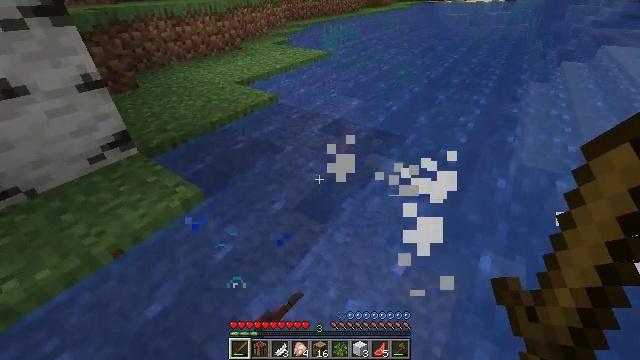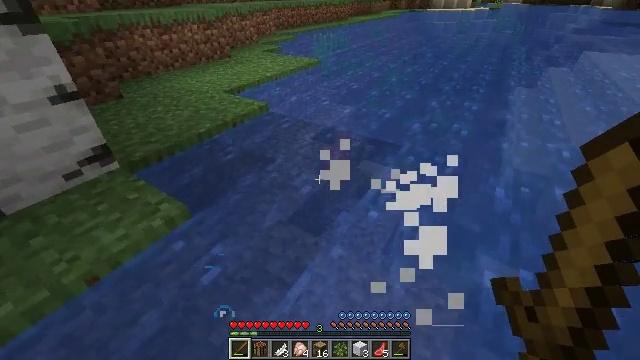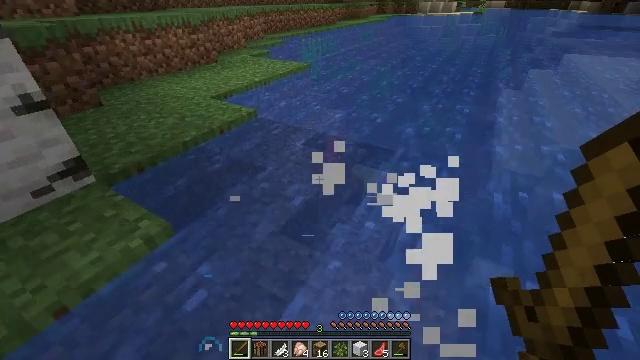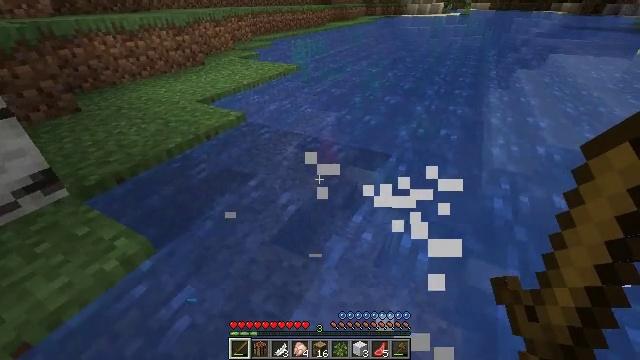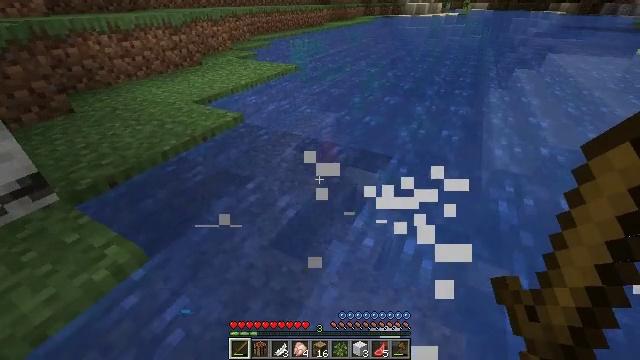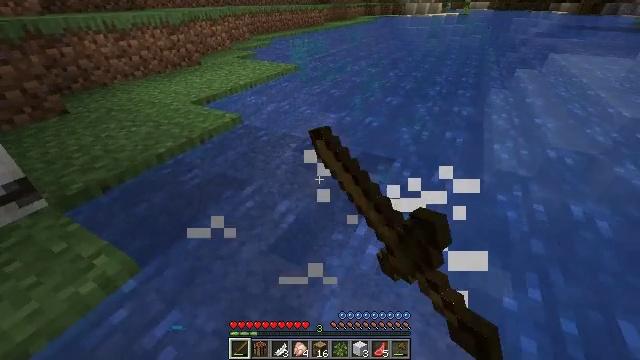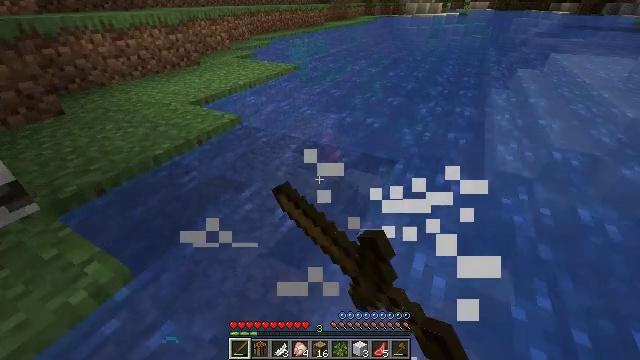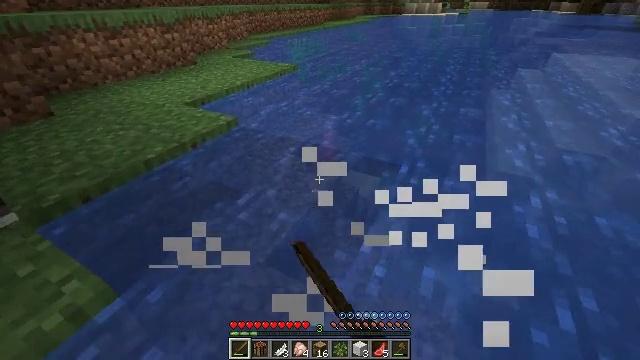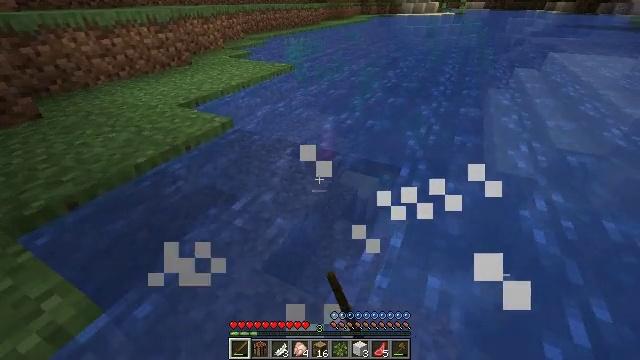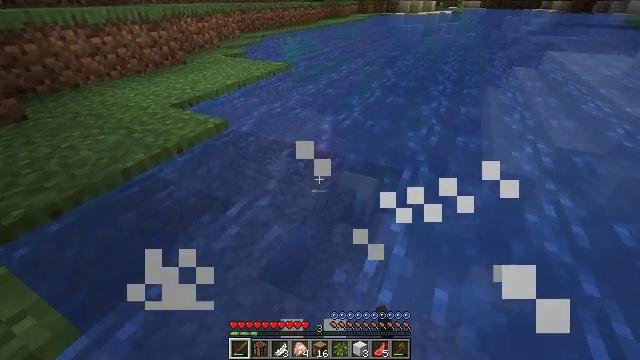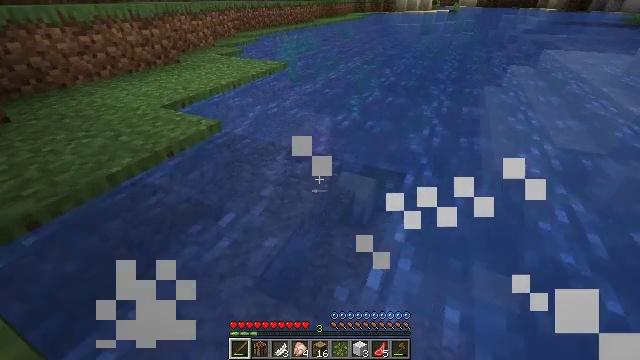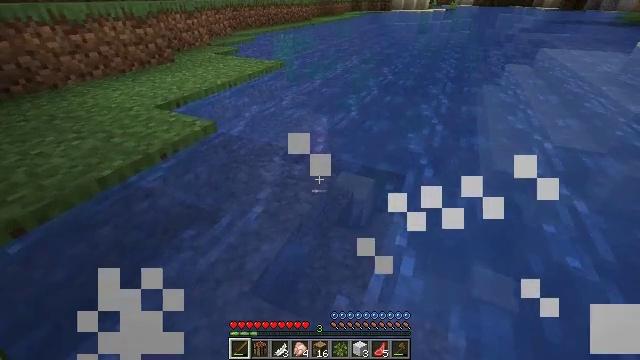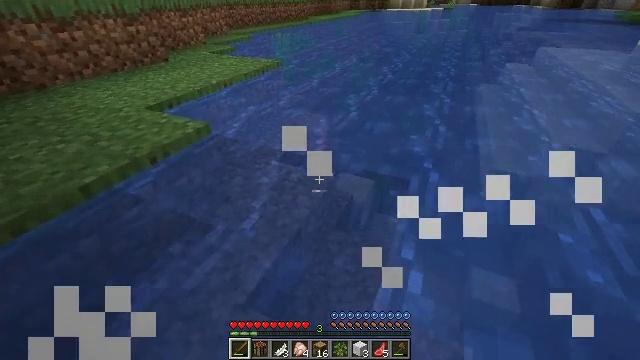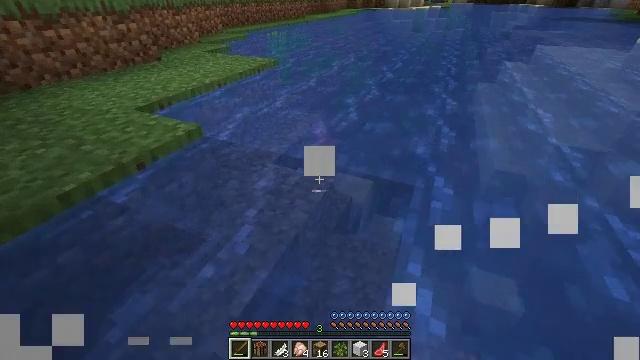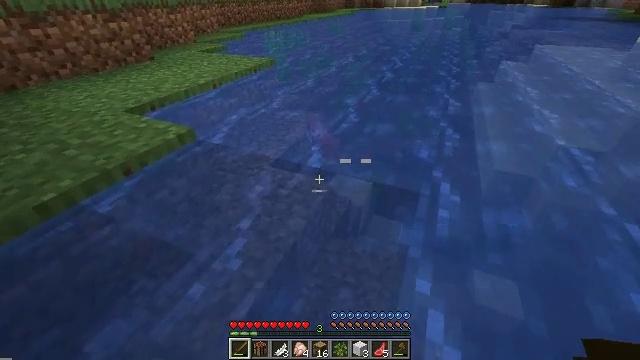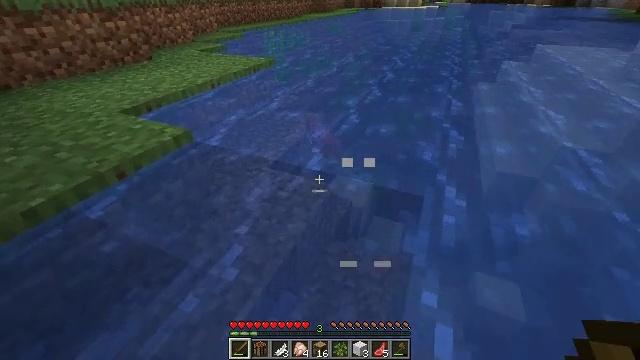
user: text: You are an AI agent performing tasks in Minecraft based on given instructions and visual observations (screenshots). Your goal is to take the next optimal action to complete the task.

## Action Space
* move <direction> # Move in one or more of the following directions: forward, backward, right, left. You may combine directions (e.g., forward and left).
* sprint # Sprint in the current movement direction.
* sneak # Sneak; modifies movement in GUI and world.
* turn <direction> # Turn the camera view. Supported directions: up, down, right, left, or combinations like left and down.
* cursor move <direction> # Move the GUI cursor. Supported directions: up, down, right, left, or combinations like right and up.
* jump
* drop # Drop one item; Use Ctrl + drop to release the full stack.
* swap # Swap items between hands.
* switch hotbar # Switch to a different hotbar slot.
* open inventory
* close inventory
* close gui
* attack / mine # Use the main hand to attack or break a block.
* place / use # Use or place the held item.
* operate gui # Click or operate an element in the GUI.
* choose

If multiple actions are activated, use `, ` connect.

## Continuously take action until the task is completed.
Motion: motion action
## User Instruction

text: Kill aquatic mobs.
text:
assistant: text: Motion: move forward, turn right and up
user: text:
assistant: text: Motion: move forward, turn right
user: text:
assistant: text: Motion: move forward, turn right
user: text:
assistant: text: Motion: move forward, attack / mine
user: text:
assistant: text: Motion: move forward, attack / mine
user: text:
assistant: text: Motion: move forward, attack / mine
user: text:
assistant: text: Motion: move forward
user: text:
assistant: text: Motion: move forward
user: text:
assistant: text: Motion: move forward
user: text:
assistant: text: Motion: move forward
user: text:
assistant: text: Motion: move forward
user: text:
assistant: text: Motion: move forward
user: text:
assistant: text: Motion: move forward
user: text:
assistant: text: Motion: move forward
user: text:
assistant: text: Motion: move forward
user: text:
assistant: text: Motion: move forward
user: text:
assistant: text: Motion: move forward
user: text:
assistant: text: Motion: move forward
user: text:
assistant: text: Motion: move forward
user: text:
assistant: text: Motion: move forward
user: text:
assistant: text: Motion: move forward
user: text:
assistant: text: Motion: move forward, turn right and up
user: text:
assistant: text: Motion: move forward, turn right and up
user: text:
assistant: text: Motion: move forward, turn up
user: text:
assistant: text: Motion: move forward, attack / mine
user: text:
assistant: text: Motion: move forward, attack / mine
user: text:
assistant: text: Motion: move forward, attack / mine
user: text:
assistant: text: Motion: move forward
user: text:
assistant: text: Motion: move forward
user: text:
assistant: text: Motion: move forward